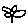
Label: flower